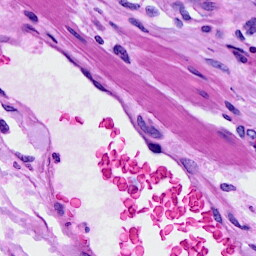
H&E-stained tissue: Ovarian